Field crop: maize
Growth stage: 1
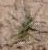
Species: salsola